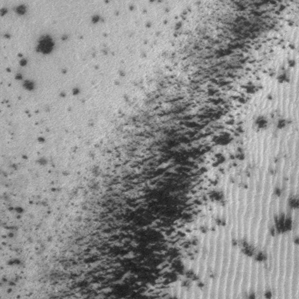
Label: frost